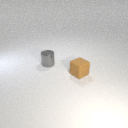
small gray metal cylinder to the left of small brown rubber cube